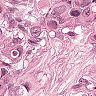
Metastatic tissue present: yes